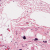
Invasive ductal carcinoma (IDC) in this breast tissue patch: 0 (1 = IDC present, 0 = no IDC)